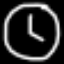
Label: clock